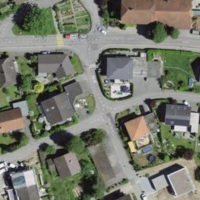
EUNIS habitat code: 54
Species observed at this site:
Cornus sanguinea
Galeopsis tetrahit